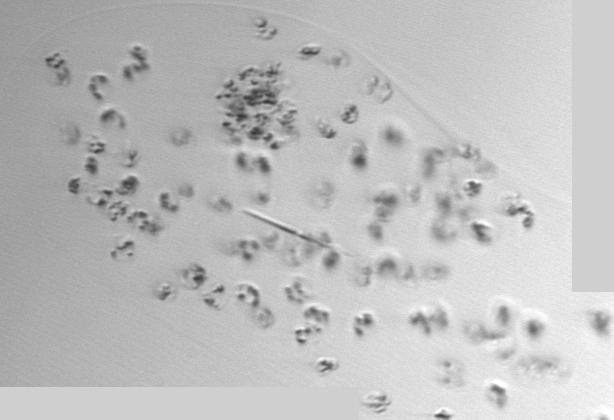
Label: Phaeocystis